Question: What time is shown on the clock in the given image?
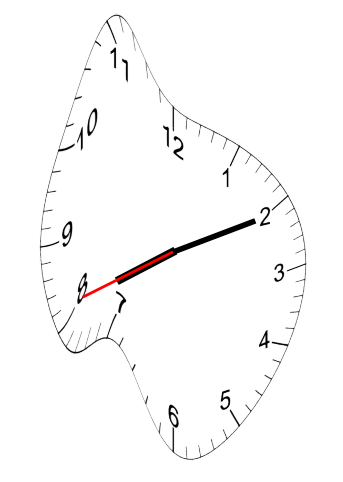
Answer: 08:10:41